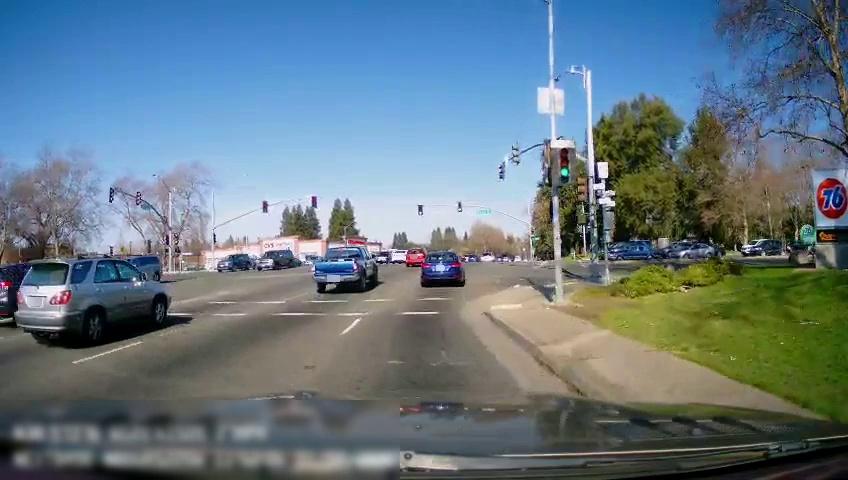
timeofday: Day
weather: Sunny
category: Drivable Space
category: Drivable Space
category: Vehicles | Van
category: Vehicles | SUV
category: Vehicles | SUV
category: Vehicles | Car
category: Vehicles | Truck
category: Vehicles | Car
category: Vehicles | Car
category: Vehicles | Car
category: Vehicles | Car
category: Vehicles | Car
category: Vehicles | Car
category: Vehicles | Car
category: Vehicles | Car
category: Vehicles | Van
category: Vehicles | Car
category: Vehicles | Car
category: Vehicles | Van
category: Lanes | Current Lane
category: Lanes | Alternate Lane
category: Traffic | Lights
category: Traffic | Lights
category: Traffic | Lights
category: Traffic | Lights
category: Traffic | Lights
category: Traffic | Lights
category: Traffic | Lights
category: Traffic | Lights
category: Traffic | Lights
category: Traffic | Signs
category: Traffic | Lights
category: Traffic | Lights
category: Traffic | Lights
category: Traffic | Lights
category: Traffic | Lights